Brain MRI, t2w sequence, axial 2D slice.
Patient: age 20, sex F, weight 90 kg, height 1.9 m
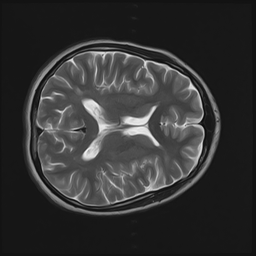